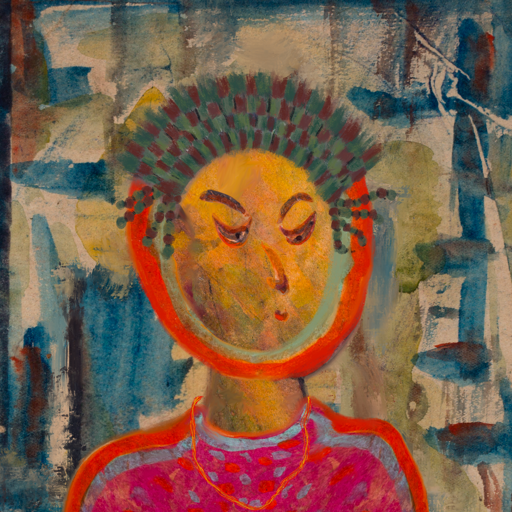
Background: Orphan, Head And Neck Side: Gypsy_Mother, Face Side: Hypocrite, Bust: Sisters, Hair Side: Sisters, Head Accessory: After_Raid_Crown, Second Necklace: Gypsy_Mother_2, Necklace: Blank, Baby: Blank